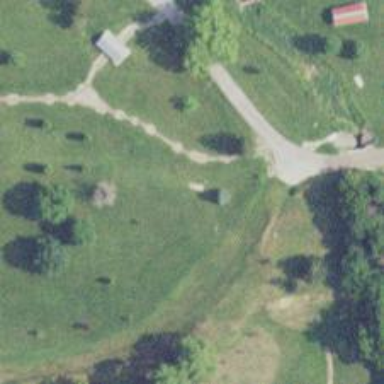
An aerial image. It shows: Tee area for the sport of disc golf.